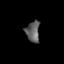
Tissue: prostate
Cell type: Endothelial cells
Senescence score: 0.6892
Nuclear area (px): 280
Mean DAPI intensity: 95.425